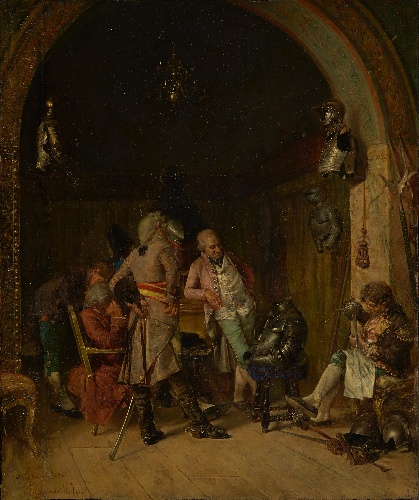
Title: Examining Antique Arms
Artist: José Villegas y Cordero
Artist bio: Spanish, Seville 1848–1921 Madrid
Date: 1870
Object type: Painting
Classification: Paintings
Medium: Oil on wood
Dimensions: 15 5/8 x 12 1/2 in. (39.7 x 31.8 cm)
Department: European Paintings
Credit line: Catharine Lorillard Wolfe Collection, Bequest of Catharine Lorillard Wolfe, 1887
Accession year: 1887
Repository: Metropolitan Museum of Art, New York, NY
Tags: Armor|Swords|Men